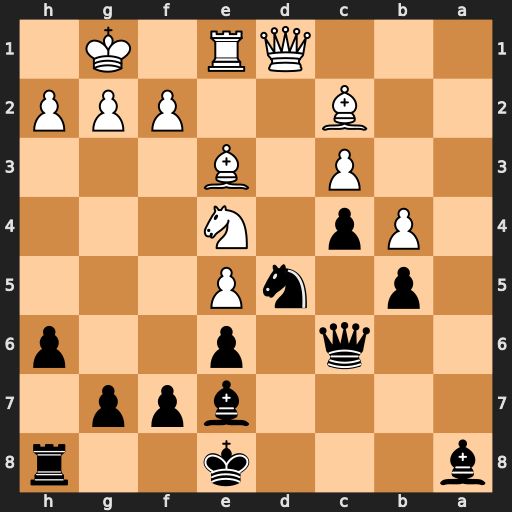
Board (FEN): b3k2r/4bpp1/2q1p2p/1p1nP3/1Pp1N3/2P1B3/2B2PPP/3QR1K1
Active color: b
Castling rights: k
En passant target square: -
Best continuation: Nxc3 Qg4 Nxe4